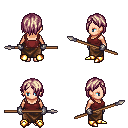
a pixel art fantasy rpg character, female body template, human, light skin, maroon pirate shirt, robe skirt, white blonde bangs hairstyle, metal gloves, gold boots, spear, four views (front, back, left, right), 2x2 character sprite sheet, small pixel art, hard edges, no anti-aliasing